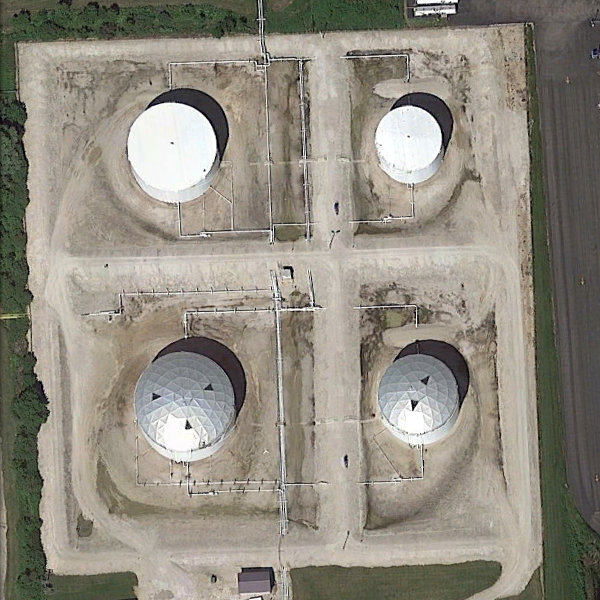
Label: StorageTanks